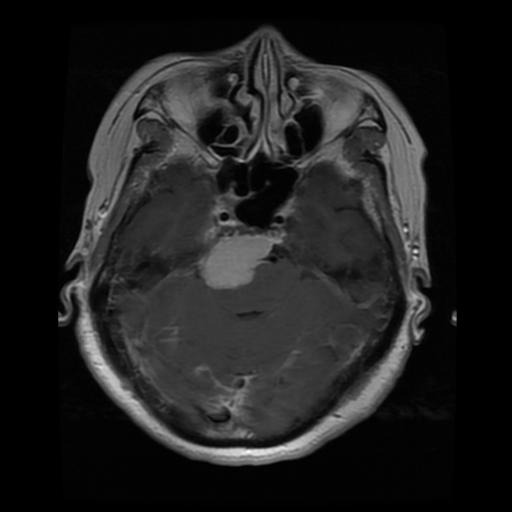
Label: meningioma